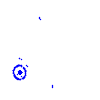
Particle: pion